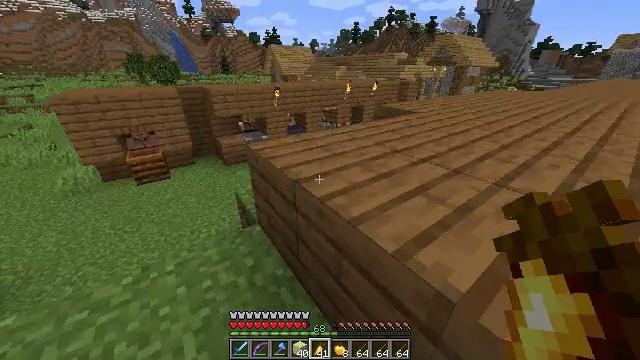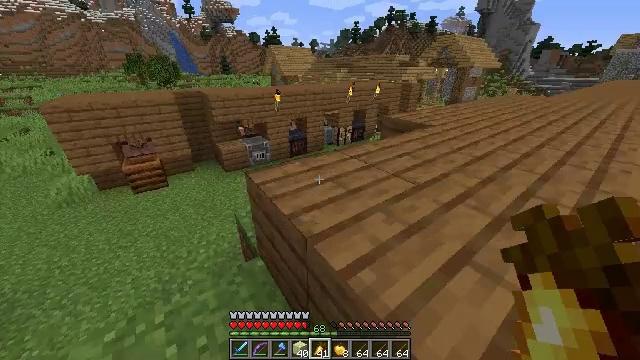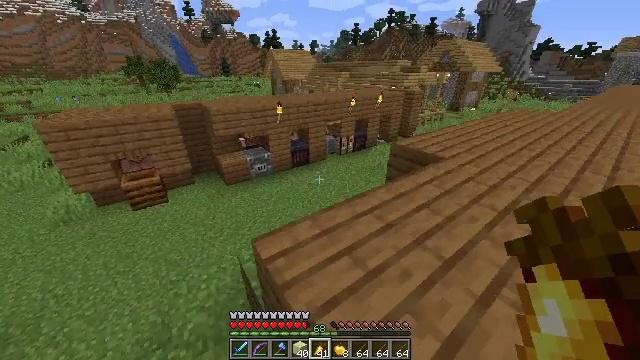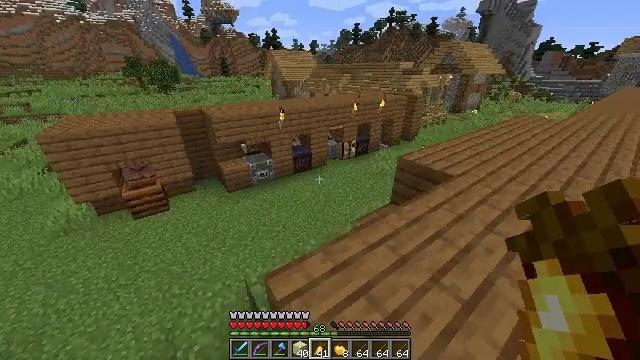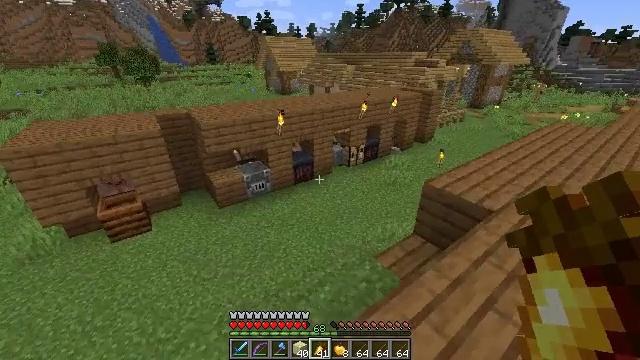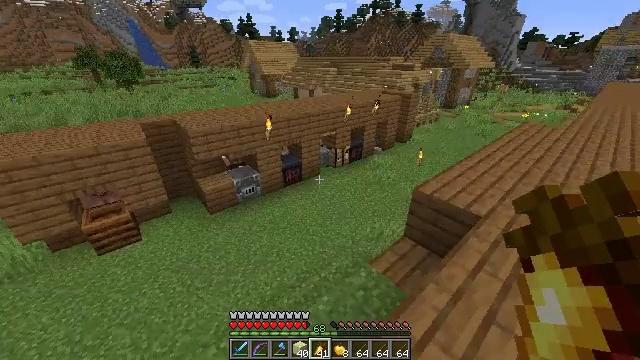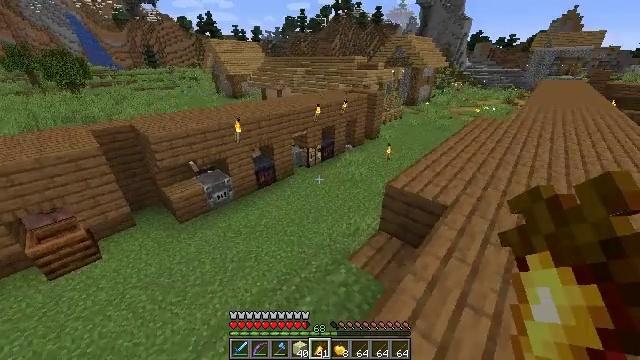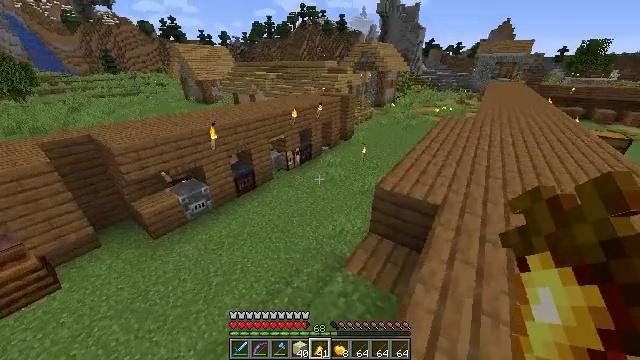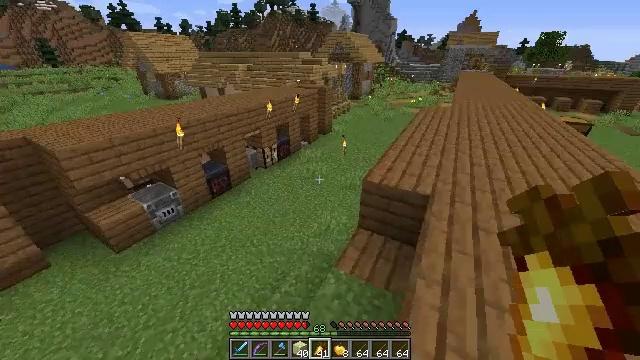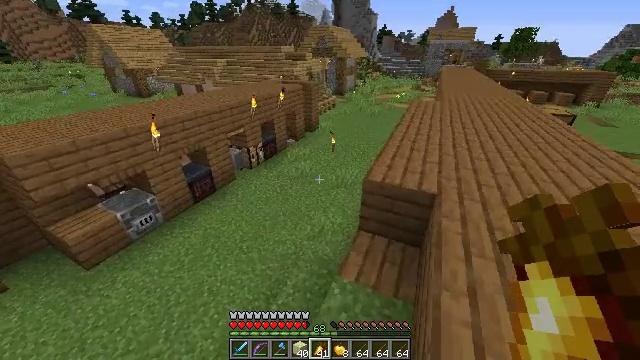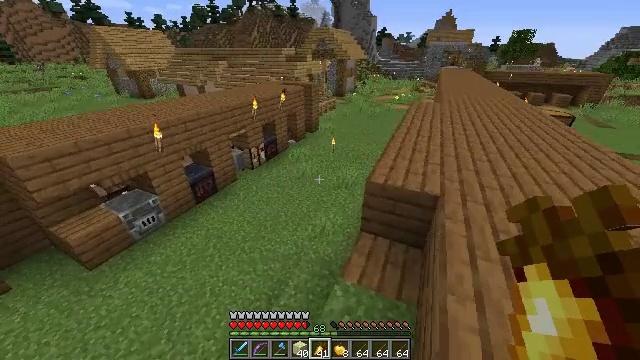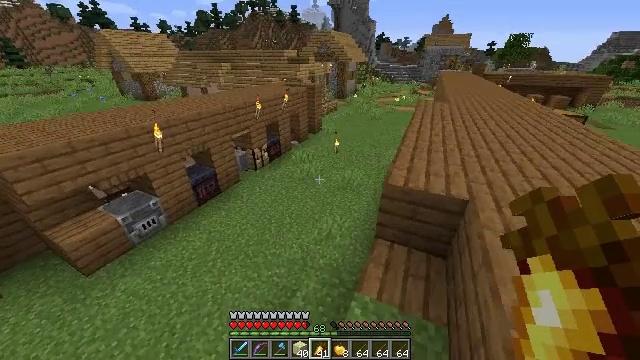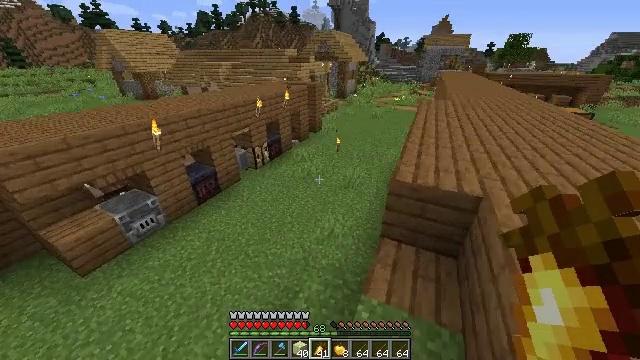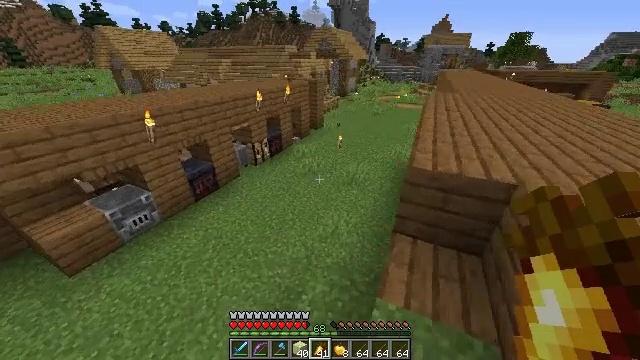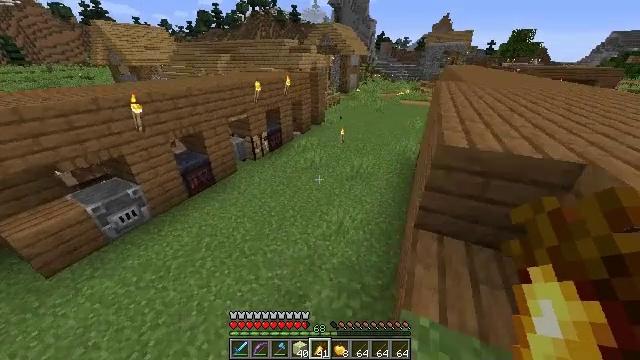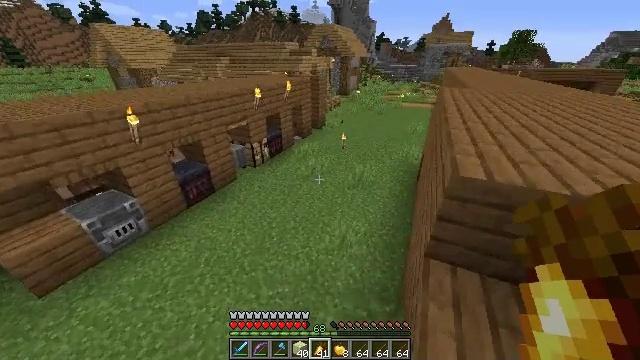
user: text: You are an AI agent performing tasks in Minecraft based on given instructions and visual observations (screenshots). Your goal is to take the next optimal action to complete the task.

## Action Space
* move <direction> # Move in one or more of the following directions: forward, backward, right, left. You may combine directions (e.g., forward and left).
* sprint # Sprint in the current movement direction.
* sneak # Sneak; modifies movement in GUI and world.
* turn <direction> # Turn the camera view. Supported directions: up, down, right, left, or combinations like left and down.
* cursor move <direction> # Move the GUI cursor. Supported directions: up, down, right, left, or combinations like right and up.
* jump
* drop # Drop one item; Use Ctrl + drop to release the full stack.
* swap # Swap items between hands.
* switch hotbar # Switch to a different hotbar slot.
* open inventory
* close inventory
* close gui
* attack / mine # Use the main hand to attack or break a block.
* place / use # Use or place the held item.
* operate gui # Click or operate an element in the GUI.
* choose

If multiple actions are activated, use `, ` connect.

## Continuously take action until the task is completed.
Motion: motion action
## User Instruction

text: Form an ender pearl.
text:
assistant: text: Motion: move forward, sprint, jump
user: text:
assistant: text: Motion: move forward, sprint, jump
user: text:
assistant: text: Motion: move forward, sprint, jump
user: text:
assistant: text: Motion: move forward, sprint, jump
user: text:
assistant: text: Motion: move forward, sprint, turn right, jump
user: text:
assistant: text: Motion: move forward, sprint, turn right, jump
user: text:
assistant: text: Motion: move forward, sprint, turn right, jump
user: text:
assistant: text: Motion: move forward, sprint, turn right, jump
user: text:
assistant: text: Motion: move forward, sprint, turn right, jump
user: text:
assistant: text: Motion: move forward, sprint, jump
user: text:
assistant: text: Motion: move forward, sprint, jump
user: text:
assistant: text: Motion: move forward, sprint, jump
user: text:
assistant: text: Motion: move forward, sprint, jump
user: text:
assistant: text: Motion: move forward, sprint, jump
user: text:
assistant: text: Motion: move forward, sprint, jump
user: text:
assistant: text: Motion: move forward, sprint, jump
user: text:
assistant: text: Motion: move forward, sprint, jump
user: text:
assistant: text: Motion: move forward, sprint, jump
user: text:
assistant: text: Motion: move forward, sprint, jump
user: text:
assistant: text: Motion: move forward, sprint, jump
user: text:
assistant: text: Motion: move forward, sprint, turn left, jump
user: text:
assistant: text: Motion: move forward, sprint, jump
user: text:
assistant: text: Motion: move forward, sprint
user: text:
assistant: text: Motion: move forward, sprint
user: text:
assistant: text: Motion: move forward, sprint, turn left and up
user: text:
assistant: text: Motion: move forward, sprint, turn left and up
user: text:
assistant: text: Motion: move forward, sprint, turn up
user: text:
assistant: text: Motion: move forward, sprint, turn up
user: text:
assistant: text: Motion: move forward, sprint
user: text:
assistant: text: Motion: move forward, sprint